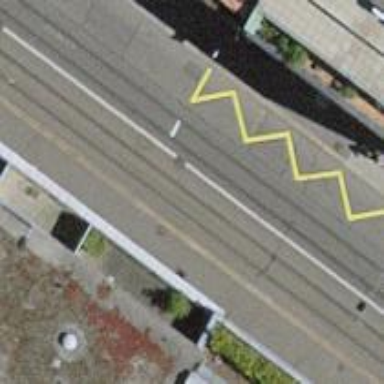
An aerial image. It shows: Tram stop for public transport.